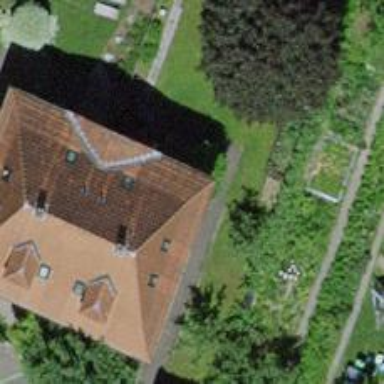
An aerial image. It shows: Semidetached house with hipped roof made of maroon roof tiles.